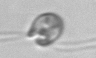
Label: flagellate_morphotype1